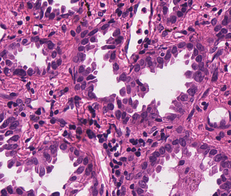
Tumor epithelial tissue: yes
Tumor-associated stroma tissue: yes
Normal tissue: no